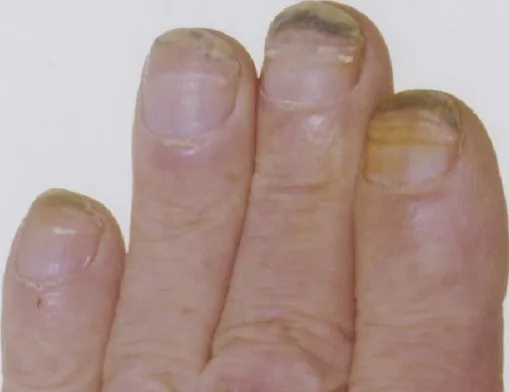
Photograph showing nail changes secondary to docetaxel.
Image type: medical_photograph (other_medical_photograph)